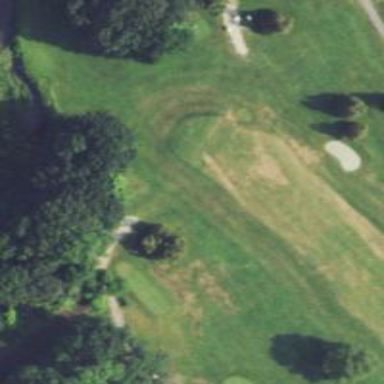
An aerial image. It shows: Golf hole.